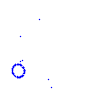
Particle: proton